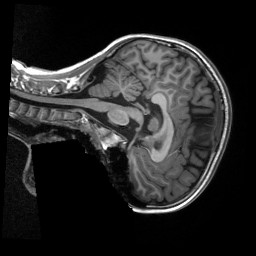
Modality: T1w
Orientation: sagittal
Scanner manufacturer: siemens
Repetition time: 2.3 s
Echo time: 0.00229 s